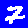
Digit: 7